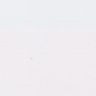
Metastatic tissue present: no